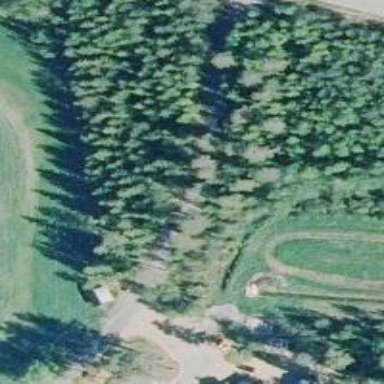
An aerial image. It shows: Driveway leading to service road.